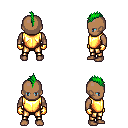
a pixel art fantasy rpg character, male body template, human, dark skin, gold chest armor, gold greaves, green mohawk hairstyle, gold gloves, four views (front, back, left, right), 2x2 character sprite sheet, small pixel art, hard edges, no anti-aliasing